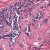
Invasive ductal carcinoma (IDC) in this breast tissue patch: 0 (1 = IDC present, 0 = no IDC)